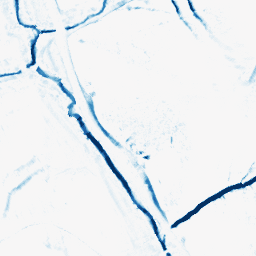
Category: morphological
Decomposition family: morphological_diamond
Decomposition parameters: operation: closing
radius: 5
Upsampling method: quadratic
Upsampling parameters: scale: 8
Upsampling scale: 8